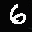
Label: 6